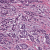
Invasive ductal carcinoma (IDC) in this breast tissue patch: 1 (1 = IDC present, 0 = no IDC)